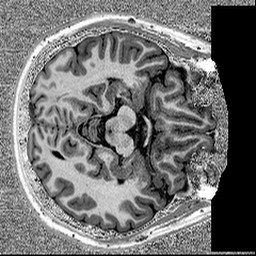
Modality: MP2RAGE
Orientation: axial
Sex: male